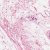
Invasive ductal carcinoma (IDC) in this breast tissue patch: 0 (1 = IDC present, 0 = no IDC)